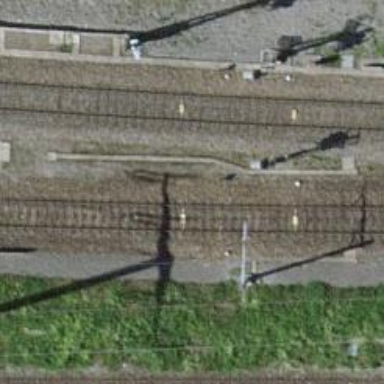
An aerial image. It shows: Railway signal.